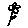
Label: flower